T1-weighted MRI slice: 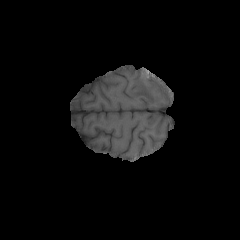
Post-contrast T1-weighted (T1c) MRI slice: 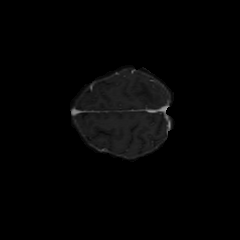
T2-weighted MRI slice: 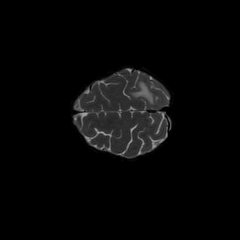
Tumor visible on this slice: yes